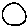
Label: circle